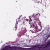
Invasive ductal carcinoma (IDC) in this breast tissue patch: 0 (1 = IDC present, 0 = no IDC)